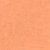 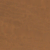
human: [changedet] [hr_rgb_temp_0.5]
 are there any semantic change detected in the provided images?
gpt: The area appears the same.